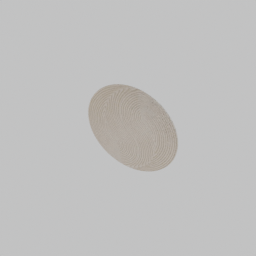
Label: decoration